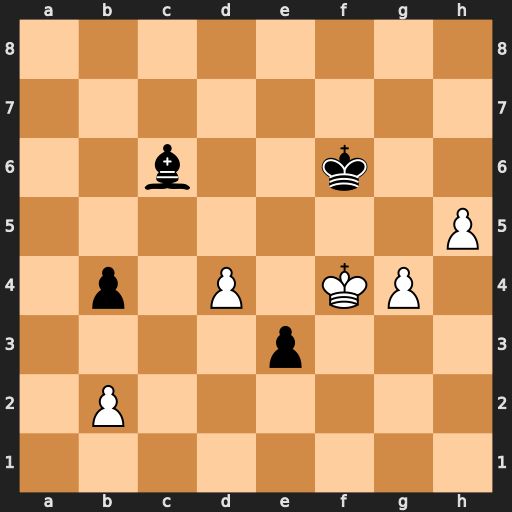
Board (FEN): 8/8/2b2k2/7P/1p1P1KP1/4p3/1P6/8
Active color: w
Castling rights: -
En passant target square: -
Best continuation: g5+ Ke6 Kxe3 Ba4 Kd3 Be8 g6 Bb5+ Ke3